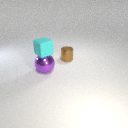
large purple metal sphere below small cyan rubber cube